Question:
I have this strange issue where I want to update the UIView width but it only updates when the new width value if smaller, let's say UIView.width = 100. If new width = 80 the view updates, if it's 120 the view doesn't update.
The new value is fetched from core data.
No storyboard involved
P.s. I noticed that Xcode creates two constraints with the previous value and the new value at the same time and it breaks the one with the new value. But I can't understand why it creates two constraints.
'''
<NSLayoutConstraint:0x280ef28a0 usedBar.right == unusedBar.right - 147.5 (active, names: usedBar:0x1029110c0, unusedBar:0x102911220 )>
<NSLayoutConstraint:0x280ef7570 usedBar.right == unusedBar.right - 73.75 (active, names: usedBar:0x1029110c0, unusedBar:0x102911220 )>
Will attempt to recover by breaking constraint
<NSLayoutConstraint:0x280ef7570 usedBar.right == unusedBar.right - 73.75 (active, names: usedBar:0x1029110c0, unusedBar:0x102911220 )>
'''
'''
class ViewController: UIViewController {
var width: CGFloat?
let usedBar = UIView()
var captionCount: CGFloat = 0
var captionUsed: CGFloat = 0
var unused: CGFloat = 0
var captionsUsedNumber: [Bool] = [false]
override func viewWillAppear(_ animated: Bool) {
super.viewWillAppear(animated)
fetchCaptions()
width = ((scrollView.frame.width - 80) / captionCount) * unused
configureNumbers()
}
func configureNumbers() {
captionsView.addSubview(usedBar)
usedBar.backgroundColor = .bluePurple()
usedBar.anchors(top: captionTitleLabel.bottomAnchor, left: captionsView.leftAnchor, paddingTop: 12, paddingLeft: 20, width: width, height: 20)
}
func fetchCaptions() {
let request = NSFetchRequest<NSFetchRequestResult>(entityName: "Caption")
request.returnsObjectsAsFaults = false
do {
let result = try context.fetch(request)
if result.count > 0 {
captionCount = CGFloat(result.count)
captionUsed = CGFloat(captionsUsedNumber.count)
}
}
}
}
'''
.anchors()
'''
func anchors(top: NSLayoutYAxisAnchor? = nil, left: NSLayoutXAxisAnchor? = nil, bottom: NSLayoutYAxisAnchor? = nil,
right: NSLayoutXAxisAnchor? = nil, paddingTop: CGFloat? = 0, paddingLeft: CGFloat? = 0, paddingBottom: CGFloat? = 0,
paddingRight: CGFloat? = 0, width: CGFloat? = nil, height: CGFloat? = nil) {
translatesAutoresizingMaskIntoConstraints = false
if let top = top {
topAnchor.constraint(equalTo: top, constant: paddingTop!).isActive = true
}
if let left = left {
leftAnchor.constraint(equalTo: left, constant: paddingLeft!).isActive = true
}
if let bottom = bottom {
bottomAnchor.constraint(equalTo: bottom, constant: -paddingBottom!).isActive = true
}
if let right = right {
rightAnchor.constraint(equalTo: right, constant: -paddingRight!).isActive = true
}
if let width = width {
widthAnchor.constraint(equalToConstant: width).isActive = true
}
if let height = height {
heightAnchor.constraint(equalToConstant: height).isActive = true
}
}
[1]: https://i.stack.imgur.com/kSV8j.jpg
[2]: https://i.stack.imgur.com/Nqzp6.jpg
'''
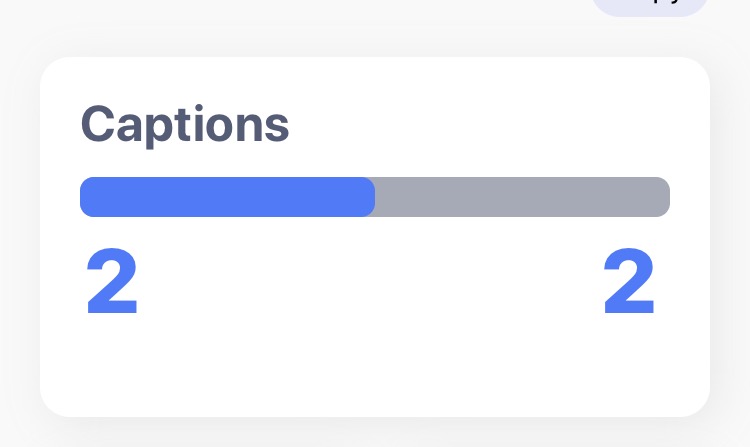
Answer: You have a slight misunderstanding of how constraints work.
When you do something like this (in your func):
'''
widthAnchor.constraint(equalToConstant: width).isActive = true
'''
You are not setting width constraint. Instead, you are a width constraint. If you call that func again, you are adding width constraint. You're also adding additional top, left and height constraints, but since you are not changing those values, you don't get any conflicts... but you still get extras.
While your "helper" func can save some repetitive code, right now it's causing issues.
You edit the func to first remove any existing constraints, then add new ones... but that can lead to other issues (such as constraints which are relied on by other views).
In your specific case, since the only constraint you want to change is the width constraint, a better approach would be to create the constraint as a class property (var), and update its '.constant' property when you want it to change.